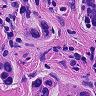
Metastatic tissue present: yes